Question: I have been working on this problem for a while now. I need some major guidance. I have a progress bar that is a made up of unordered list '<ul></ul>' with list items inside that make up dividers and circles which are appended to each other like below. They are built based on 'StepSize' properties in a object, I loop through the object and assign classes to these list items.
'''
<li class="circle"></li>
<li class="divider halfA"></li>
<li class="divider halfB"></li>
<li class="circle"></li>
<li class="divider full"></li>...
'''
I have a next and a back button that changes the index, mimicking changing a page in a single page app I have running in another application. The active classes are added only to the index you are on and it checks if you on a specific StepSize for different situations that may arise. For example if you are on the first index and the 'StepSize' property is a halfA then you activate circle 1 and divider 1. If its a full 'StepSize' instead you active only circle 1. But that is only in the first index situation, after that the logic changes. Hopefully my code will reveal this more accurately than I can in words.
My issues currently are the first and second click or what should be 'index=2' and 'index=3' do not advance the progress bar or activate the correct list items. Technically after that everything works for the divider active state. I haven't got to fully building the circle active state because I wanted to get the dividers working properly first. There are three StepSize types, full, halfA & halfB (which is two list items but have half the width of a full list item 'StepSize')
I will place my code below, but <URL> is a to play with, and I will also attach a diagram of intended interaction. Also please feel free to adjust the StepSize property to test different orders, but remember a halfA StepSize must always be followed by a halfB.
Hopefully This all makes sense. If clarification is needed I am more than happy to provide them. Really hope this can be solved, I am going a little nutty!

<URL>
'''
// Example Object Combination #1 full start -> half end
variation = {
ActiveSection:'',
Sections:
[
{ID: '1', StepSize:"halfA"}, // Change StepSize's for testing
{ID: '2', StepSize:'halfB'},
{ID: '3', StepSize:"full"},
{ID: '4', StepSize:"halfA"},
{ID: '5', StepSize:'halfB'},
{ID: '6', StepSize:"full"},
{ID: '7', StepSize:"halfA"},
{ID: '8', StepSize:'halfB'},
{ID: '9', StepSize:"halfA"},
{ID: '10', StepSize:'halfB'},
{ID: '11', StepSize:"full"}
]
};
variation.ActiveSection = variation.Sections[0];
var sectionCount = variation.Sections.length;
// create Progress Bar
var progressBar = $('.progress-bar');
progressBar.append('<ul class="unstyled"></ul>');
var content = '';
for(var i=0; i<sectionCount; i++){
var stepSize = variation.Sections[i].StepSize;
var stepClass = stepSize == 'full' ? 'full' : stepSize + ' half';
if(stepSize == 'full' || stepSize == 'halfA'){
content += '<li><span class="circle"></span></li>';
}
content += '<li><span class="divider ' + stepClass +'"></span></li>';
if(i == sectionCount-1){
content += '<li><span class="circle"></span></li>';
}
}
progressBar.find('ul').append(content);
// bind ProgressBar action
var count = 1;
updateProgressBar(1);
$('.next').click(function(){
var currentIndex = variation.ActiveSection ? variation.Sections.indexOf(variation.ActiveSection) : 0;
var nextIndex = currentIndex == variation.Sections.length-1 ? currentIndex : currentIndex+1;
variation.ActiveSection = variation.Sections[nextIndex];
updateProgressBar(count);
count++;
});
$('.previous').click(function(){
$('.divider').removeClass('active');
count = count-2;
updateProgressBar(count);
count++;
});
function activateLine(n){
var dividerList = $('.divider');
for(var i=0; i<n; i++){
$(dividerList[i]).addClass('active');
}
}
function activateCircle(n){
var circleList = $('.circle');
for(var i=0; i<n; i++){
$(circleList[i]).addClass('active');
}
}
function updateProgressBar(index){
console.log(variation.ActiveSection.StepSize + "StepSize");
console.log(index + "index");
for(x=0;x<=variation.Sections.length;x++){
if(x === 0){
if(variation.ActiveSection.StepSize == 'halfA'){
activateLine(1);
}
}
else if(index -1 == x){
var n = x;
x++;
activateLine(n);
}
}
}
'''
'''
li {
list-style-type:none;
}
.circle{
width:25px;
height:25px;
background:#808080;
display:block;
border-radius:50%;
float:left;
}
.circle.active{
background:#000000;
}
.divider{
margin-top:10px;
}
.divider.half{
width:50px;
height:5px;
background:#808080;
display:block;
float:left;
}
.divider.half.active{
background:#000;
}
.divider.full{
width:100px;
height:5px;
background:#808080;
display:block;
float:left;
}
.divider.full.active{
background:#000;
}
.menu{
width:100%;
display:block;
float:left;
}
'''
'''
<script src="https://ajax.googleapis.com/ajax/libs/jquery/2.1.1/jquery.min.js"></script>
<div class="progress-bar"></div>
<a href="#" class="previous">previous</a>
<a href="#" class="next">next</a>
'''
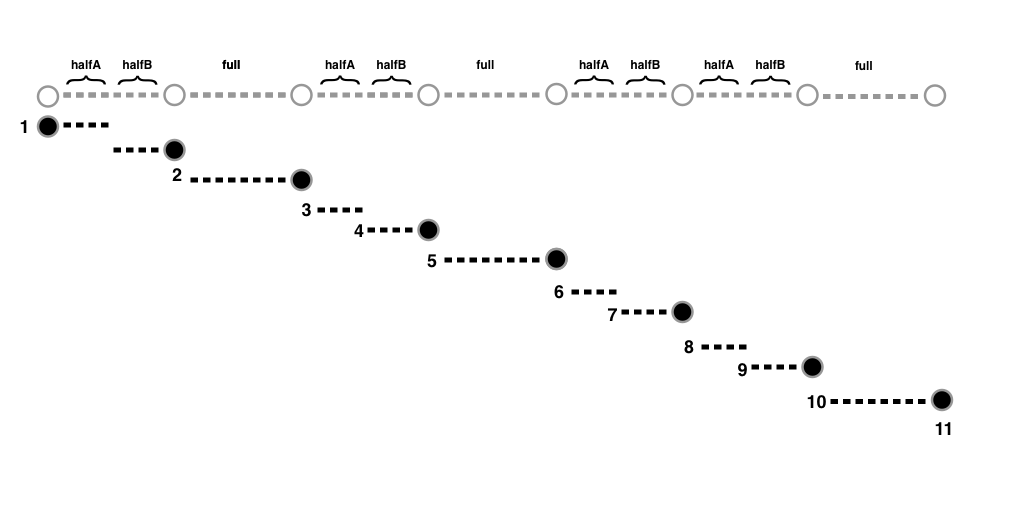
Answer: Your code is indeed in need of some major guidance, even if you have good ideas and you clearly master some essential programming concepts. However, what your code lacks is abstraction.
By abstraction, i mean a lot of things. For example:
- 'halfA''halfB''third-of-Z''var steps = <URL>
This is an example of how I would solve your problem: <URL>.